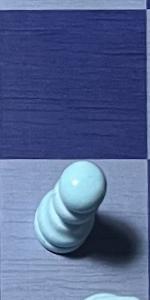
Label: Pawn_White